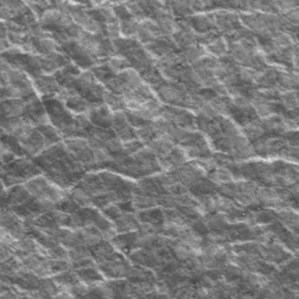
Label: frost